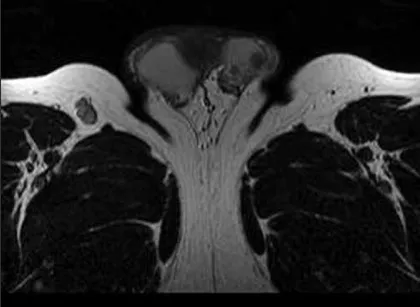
Image in T2 which revealed an intratesticular lesion of 8 mm and a small satellite nodule of 5 mm, hypointense in comparison with the testicular parenchyma. Both were situated in the superior pole of the left testicle.
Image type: radiology (mri)